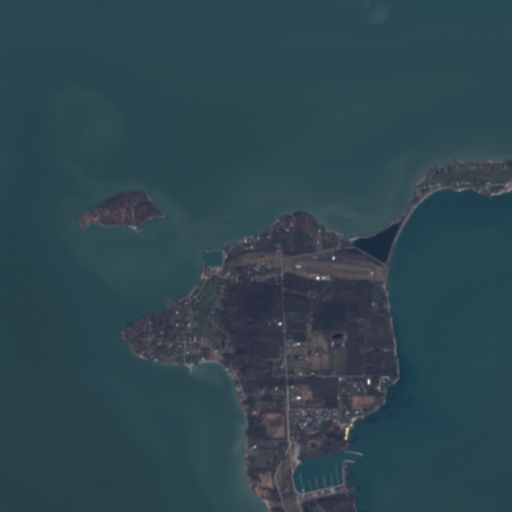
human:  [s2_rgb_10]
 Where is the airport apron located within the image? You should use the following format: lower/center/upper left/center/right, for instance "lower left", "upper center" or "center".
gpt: The airport apron is located in the center right of the image.
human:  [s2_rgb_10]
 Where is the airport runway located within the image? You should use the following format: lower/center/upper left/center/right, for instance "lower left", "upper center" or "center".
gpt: The airport runway is located in the center right of the image.
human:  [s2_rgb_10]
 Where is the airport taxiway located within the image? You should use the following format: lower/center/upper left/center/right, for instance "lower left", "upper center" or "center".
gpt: The airport taxiway is located in the center right of the image.
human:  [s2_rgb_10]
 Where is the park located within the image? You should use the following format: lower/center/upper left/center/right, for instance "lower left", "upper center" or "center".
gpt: The park is located in the lower center of the image.
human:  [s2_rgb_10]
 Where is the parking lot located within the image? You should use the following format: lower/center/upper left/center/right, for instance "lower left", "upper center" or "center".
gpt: The parking lot is located in the lower center of the image.
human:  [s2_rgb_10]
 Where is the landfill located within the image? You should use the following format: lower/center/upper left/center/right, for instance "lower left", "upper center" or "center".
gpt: There is no landfill in the image.